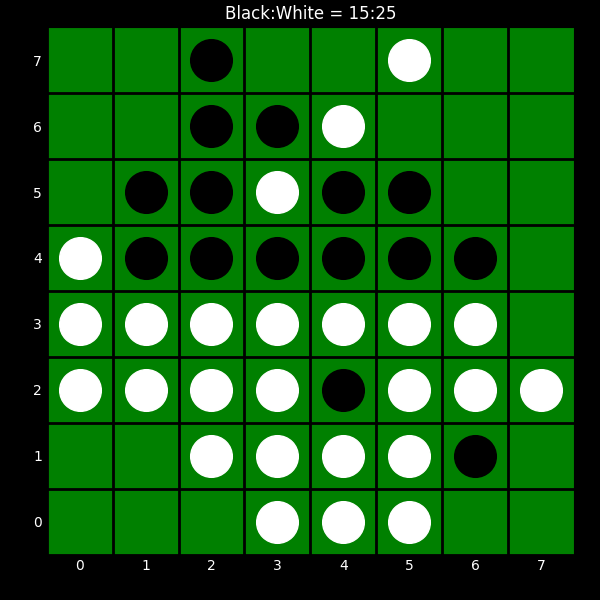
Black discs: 15
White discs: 25